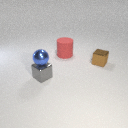
large red rubber cylinder behind small gray metal cube